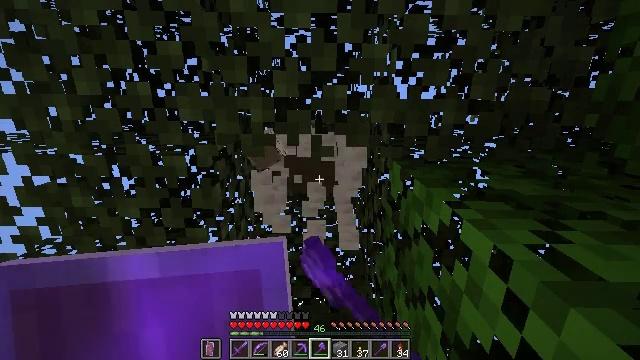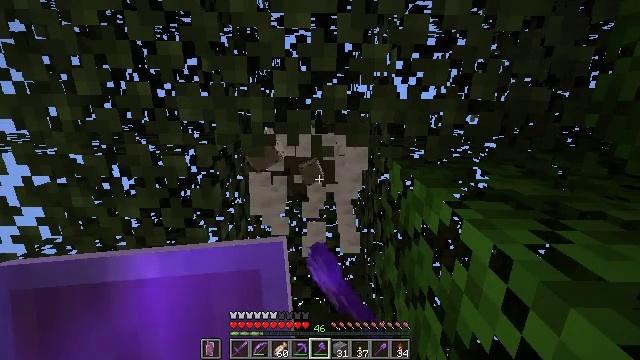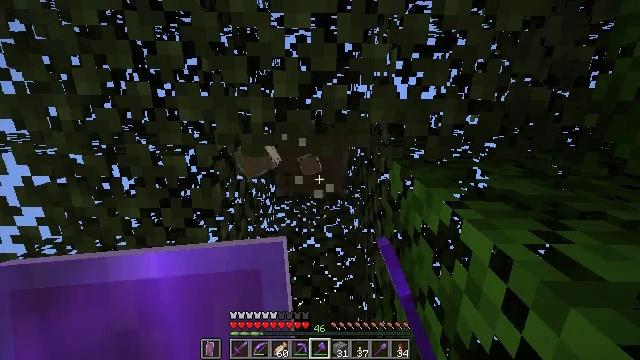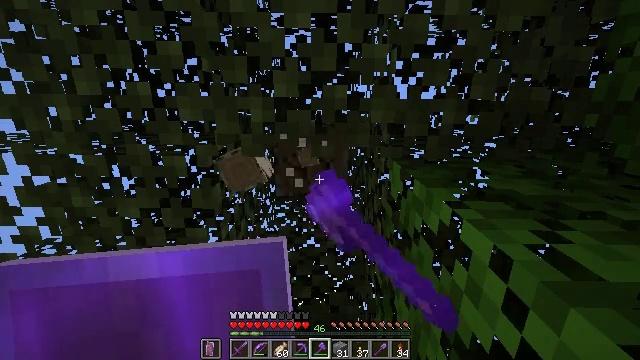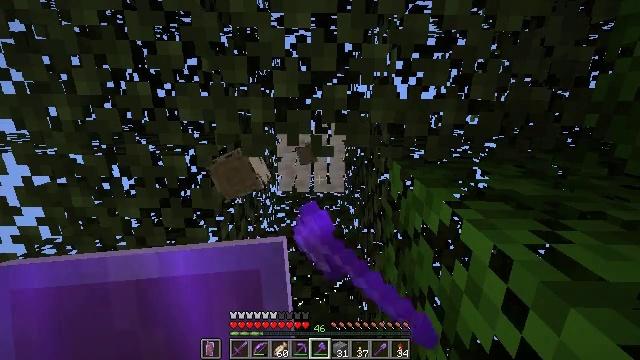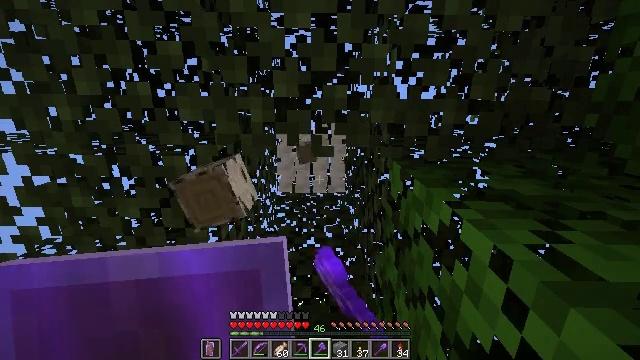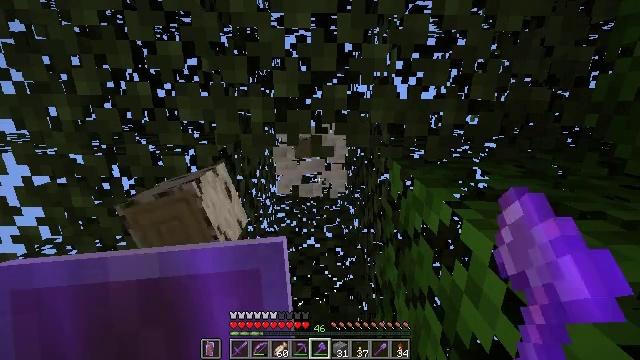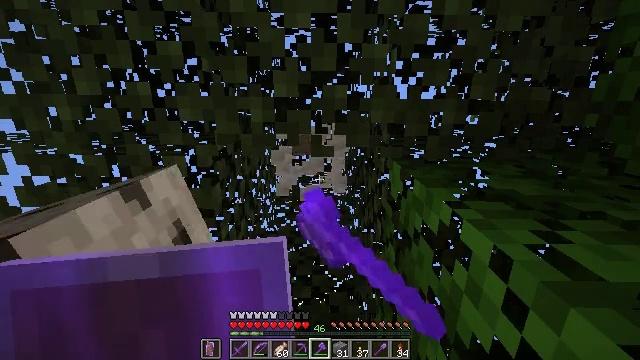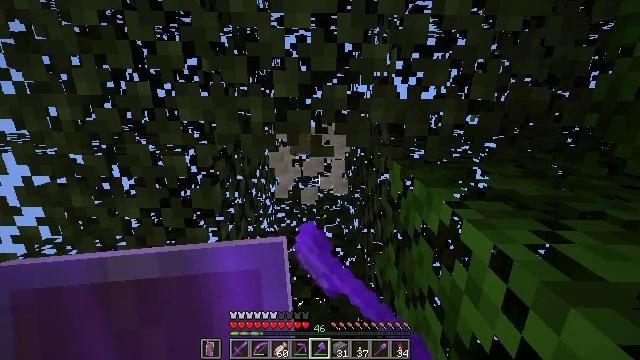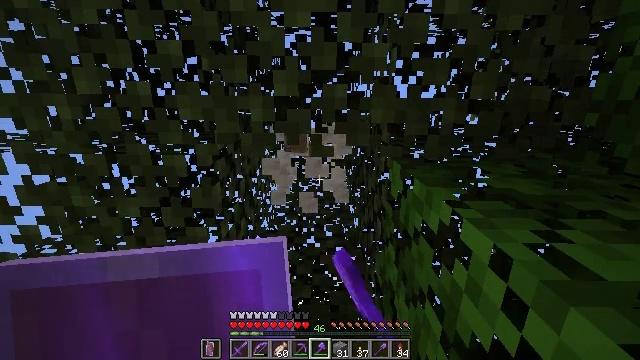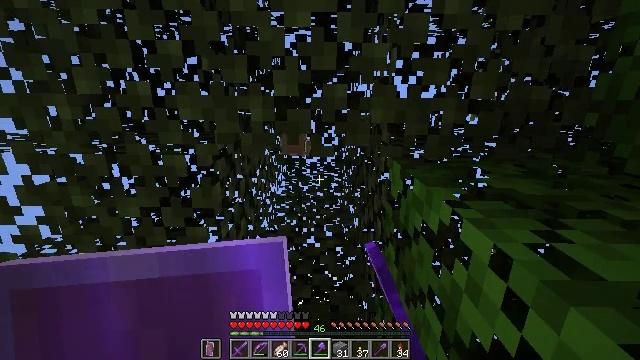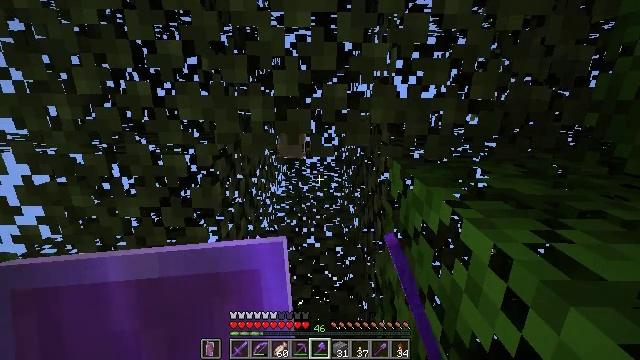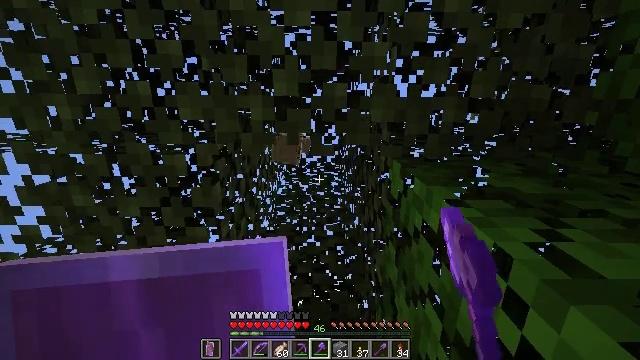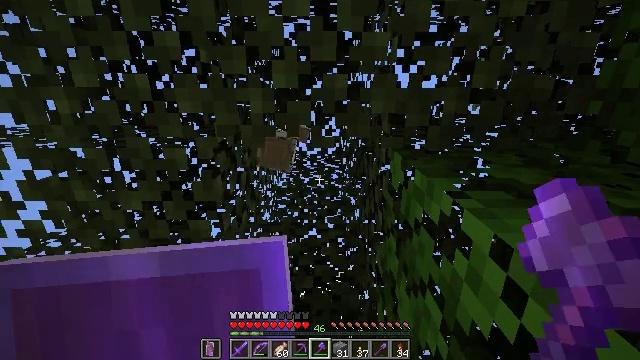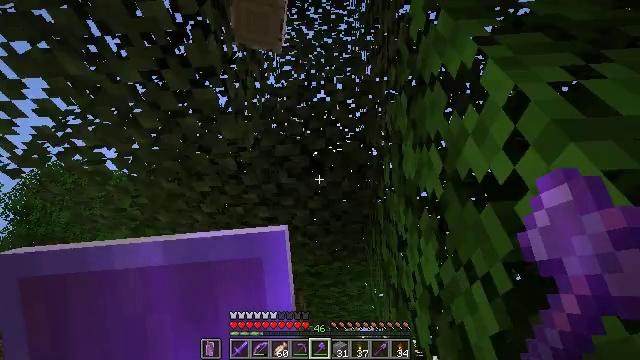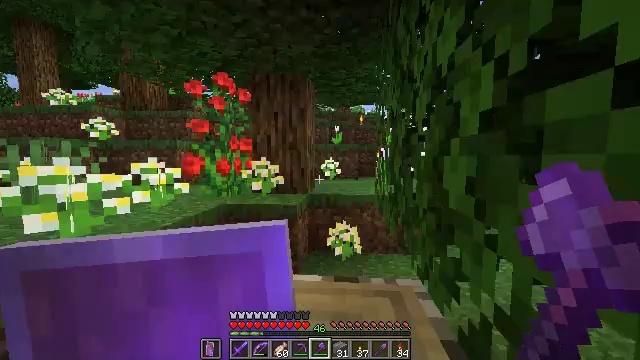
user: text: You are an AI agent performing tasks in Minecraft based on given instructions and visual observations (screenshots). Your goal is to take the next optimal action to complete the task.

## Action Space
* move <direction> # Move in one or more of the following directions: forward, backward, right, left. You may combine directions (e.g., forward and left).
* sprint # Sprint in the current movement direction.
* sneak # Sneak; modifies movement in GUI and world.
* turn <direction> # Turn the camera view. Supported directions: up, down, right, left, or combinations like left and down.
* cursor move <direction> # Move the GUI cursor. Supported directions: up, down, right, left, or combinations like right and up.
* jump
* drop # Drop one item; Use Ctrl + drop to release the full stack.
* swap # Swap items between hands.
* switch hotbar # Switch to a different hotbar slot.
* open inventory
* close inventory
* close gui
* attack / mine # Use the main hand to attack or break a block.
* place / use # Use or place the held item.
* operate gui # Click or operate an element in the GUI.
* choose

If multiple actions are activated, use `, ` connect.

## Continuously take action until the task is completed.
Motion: motion action
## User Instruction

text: Gather birch log for crafting.
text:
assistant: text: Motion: attack / mine
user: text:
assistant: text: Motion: attack / mine
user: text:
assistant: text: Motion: attack / mine
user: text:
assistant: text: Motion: attack / mine
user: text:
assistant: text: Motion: attack / mine
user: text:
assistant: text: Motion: attack / mine
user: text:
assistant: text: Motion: no_op
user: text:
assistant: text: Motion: no_op
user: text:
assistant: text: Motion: no_op
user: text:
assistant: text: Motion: no_op
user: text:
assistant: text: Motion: no_op
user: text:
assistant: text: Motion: no_op
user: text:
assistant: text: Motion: turn down
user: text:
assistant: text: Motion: turn left and down
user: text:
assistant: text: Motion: turn left and down
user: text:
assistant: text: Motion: turn left and down
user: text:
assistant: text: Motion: turn down
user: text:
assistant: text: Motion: no_op
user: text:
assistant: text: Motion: no_op
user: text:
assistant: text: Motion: no_op
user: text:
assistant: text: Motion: turn down
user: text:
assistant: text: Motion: no_op
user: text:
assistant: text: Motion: attack / mine
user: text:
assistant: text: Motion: attack / mine
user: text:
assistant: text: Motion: attack / mine
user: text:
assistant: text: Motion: attack / mine
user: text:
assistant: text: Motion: attack / mine
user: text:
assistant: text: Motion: attack / mine
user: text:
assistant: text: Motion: attack / mine
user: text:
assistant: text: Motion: attack / mine